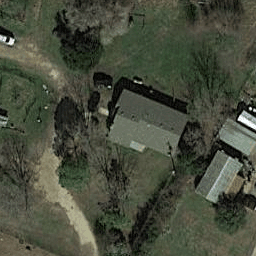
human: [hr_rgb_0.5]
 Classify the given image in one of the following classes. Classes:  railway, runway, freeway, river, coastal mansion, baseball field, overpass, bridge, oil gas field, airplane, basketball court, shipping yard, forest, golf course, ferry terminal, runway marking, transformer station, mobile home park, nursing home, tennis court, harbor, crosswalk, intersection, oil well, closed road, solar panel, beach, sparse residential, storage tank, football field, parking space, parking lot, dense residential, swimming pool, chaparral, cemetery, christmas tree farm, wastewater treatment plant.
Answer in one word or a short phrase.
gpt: sparse residential